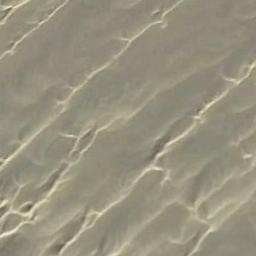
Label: desert